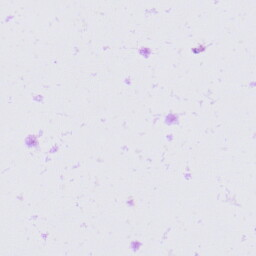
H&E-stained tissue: Prostate